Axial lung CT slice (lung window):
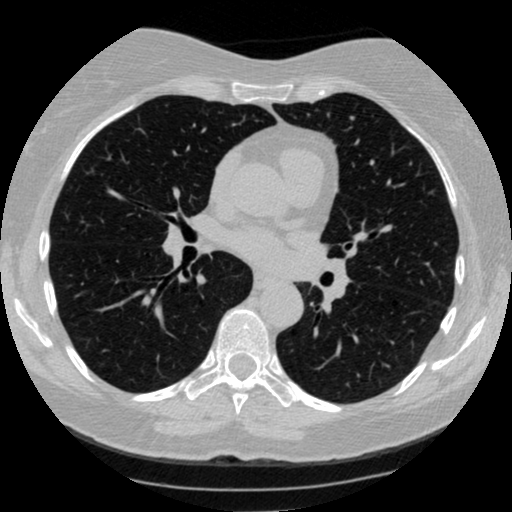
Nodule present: no